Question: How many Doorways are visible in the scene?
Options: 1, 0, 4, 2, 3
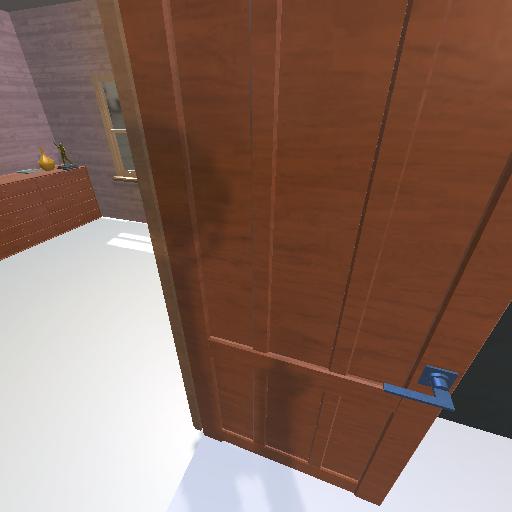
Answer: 1